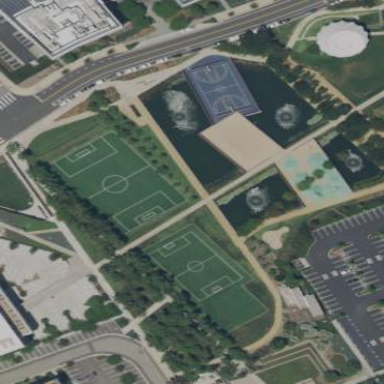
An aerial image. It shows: Soccer pitch designated for leisure and sports activities.